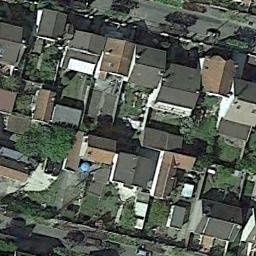
Label: residential